Question: I have a square signal using the following code. How can I count the rising edges using python?
'''
from scipy import signal
import numpy as np
import matplotlib.pyplot as plot
t = np.linspace(0, 1, 1000, endpoint=True)
plt.plot(t, signal.square(2 * np.pi * 5 * t))
'''
Following image represents my output:

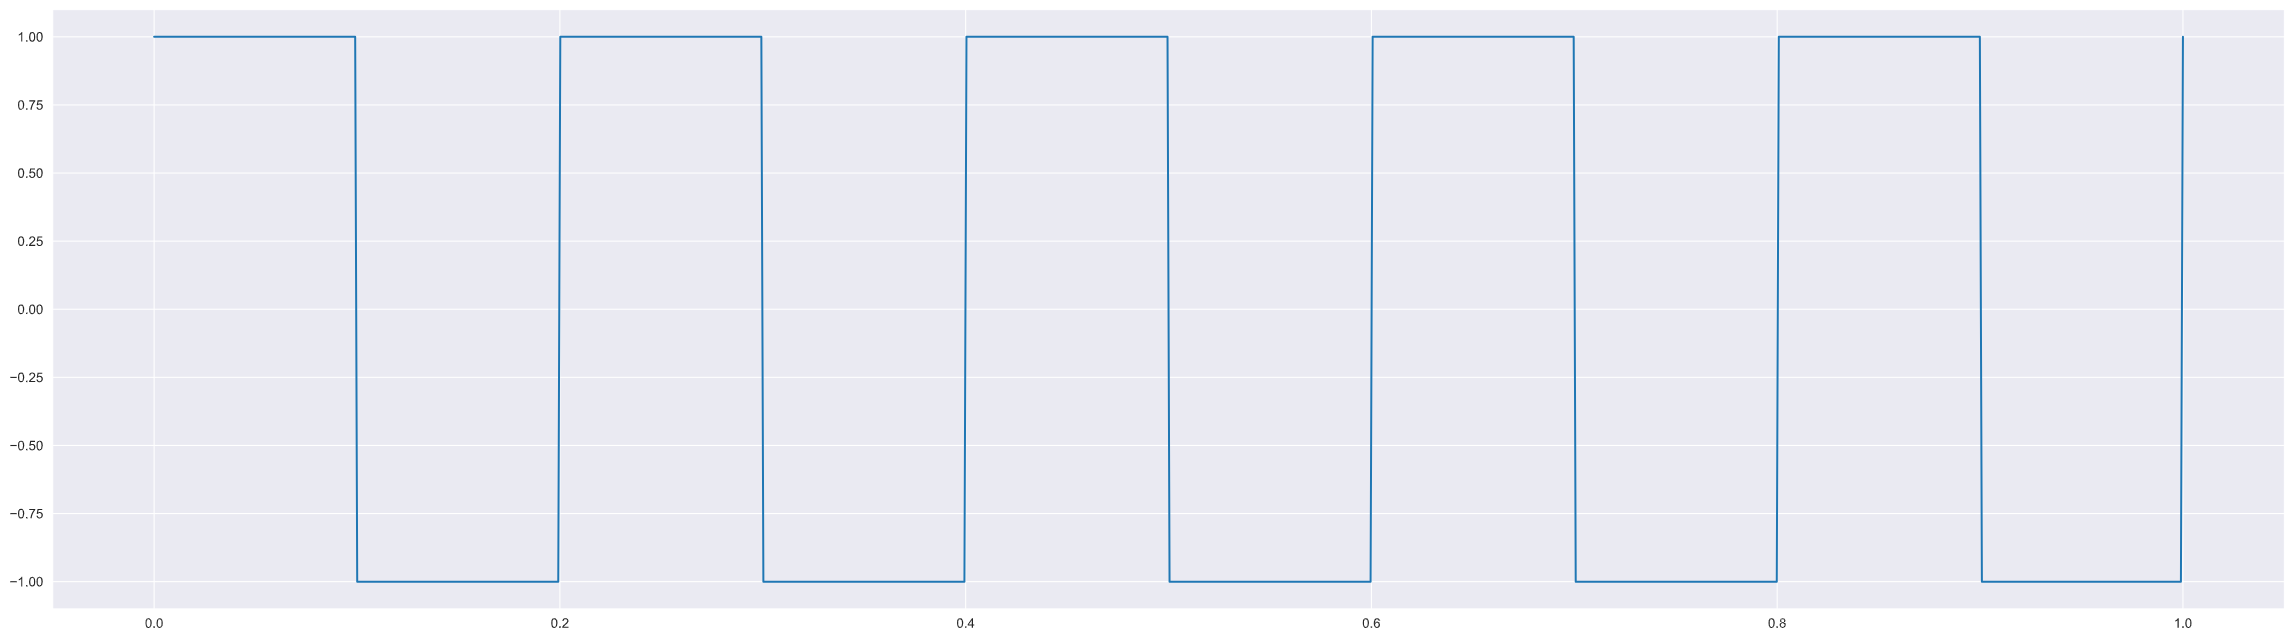
Answer: If your data is super clean (like the signal provided), then just find the number of occurrences when the value is greater than the previous:
'''
np.sum(np.diff(s) > 0) # 5
'''